Question: I have a JTabbedPane with a Border Layout.

Here's the code I'm using to add the components:
'''
add(columnNames, BorderLayout.NORTH);
add(scroll, BorderLayout.CENTER);
add(useCtrl, BorderLayout.SOUTH);
setVisible(true);
'''
:
Notice the excess whitespace to the right inside the JScrollPane. I don't want that there. I would like for the JScrollPane not to change size at all when changing the size of the JFrame. I have tried setSize() and setPreferredSize(), but the size of the JScrollPane always changes. I've tried using GridLayout, but I get the same result.
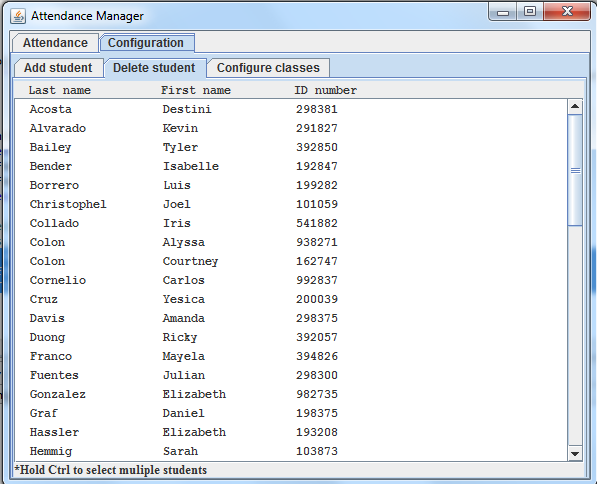
Answer: Place the 'JScrollPane' in a 'JPanel' with another layout. (e.g. 'BoxLayout' or 'GridBagLayout'). And add the 'JPanel' to the center.